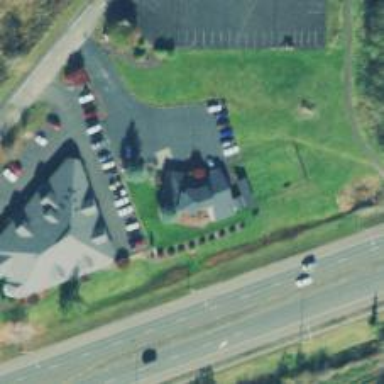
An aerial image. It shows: Veterinary facility.